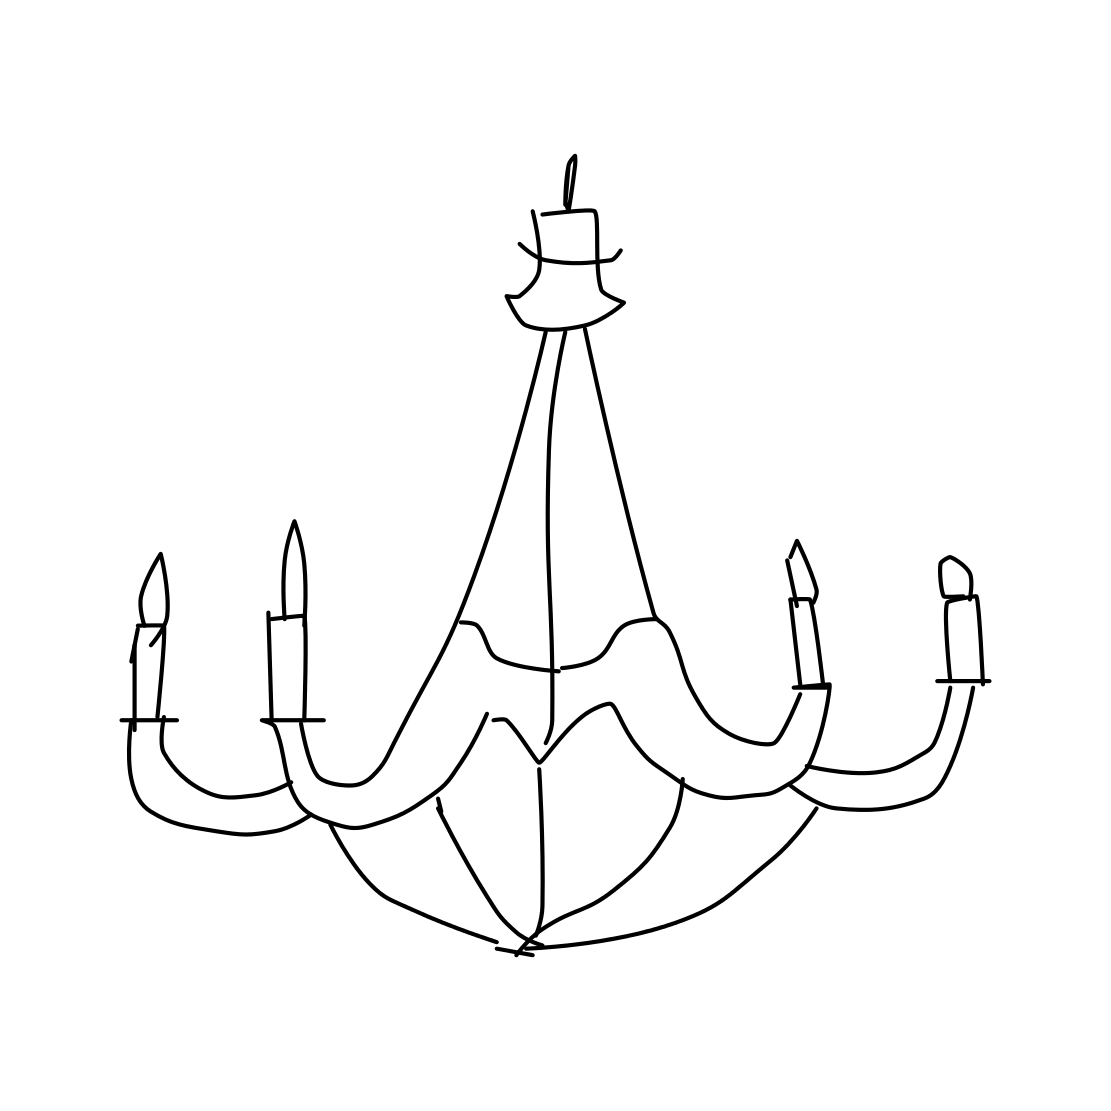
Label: chandelier